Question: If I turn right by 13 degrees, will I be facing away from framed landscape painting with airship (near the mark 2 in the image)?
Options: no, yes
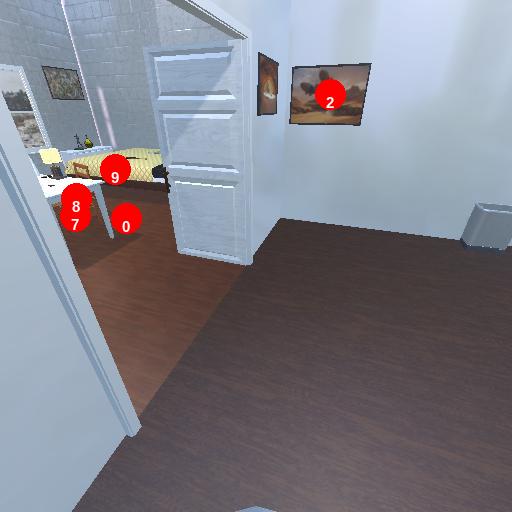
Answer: no